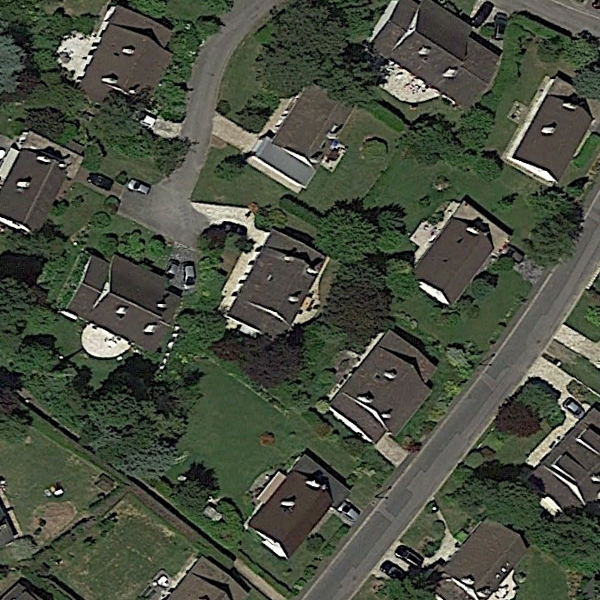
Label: MediumResidential